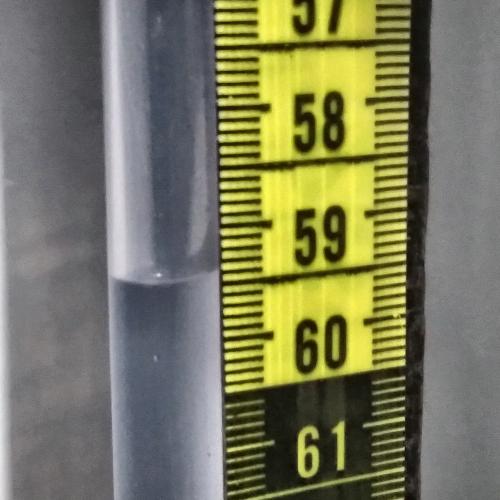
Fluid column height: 59.4 cm